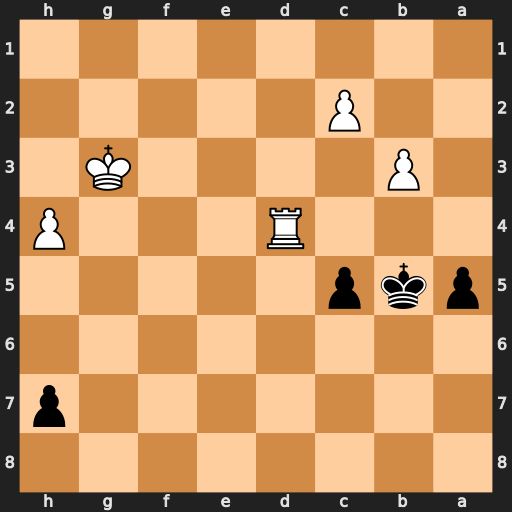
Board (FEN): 8/7p/8/pkp5/3R3P/1P4K1/2P5/8
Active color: b
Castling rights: -
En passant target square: -
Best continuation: cxd4 Kf2 Kb4 Ke1 Kc3